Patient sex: M
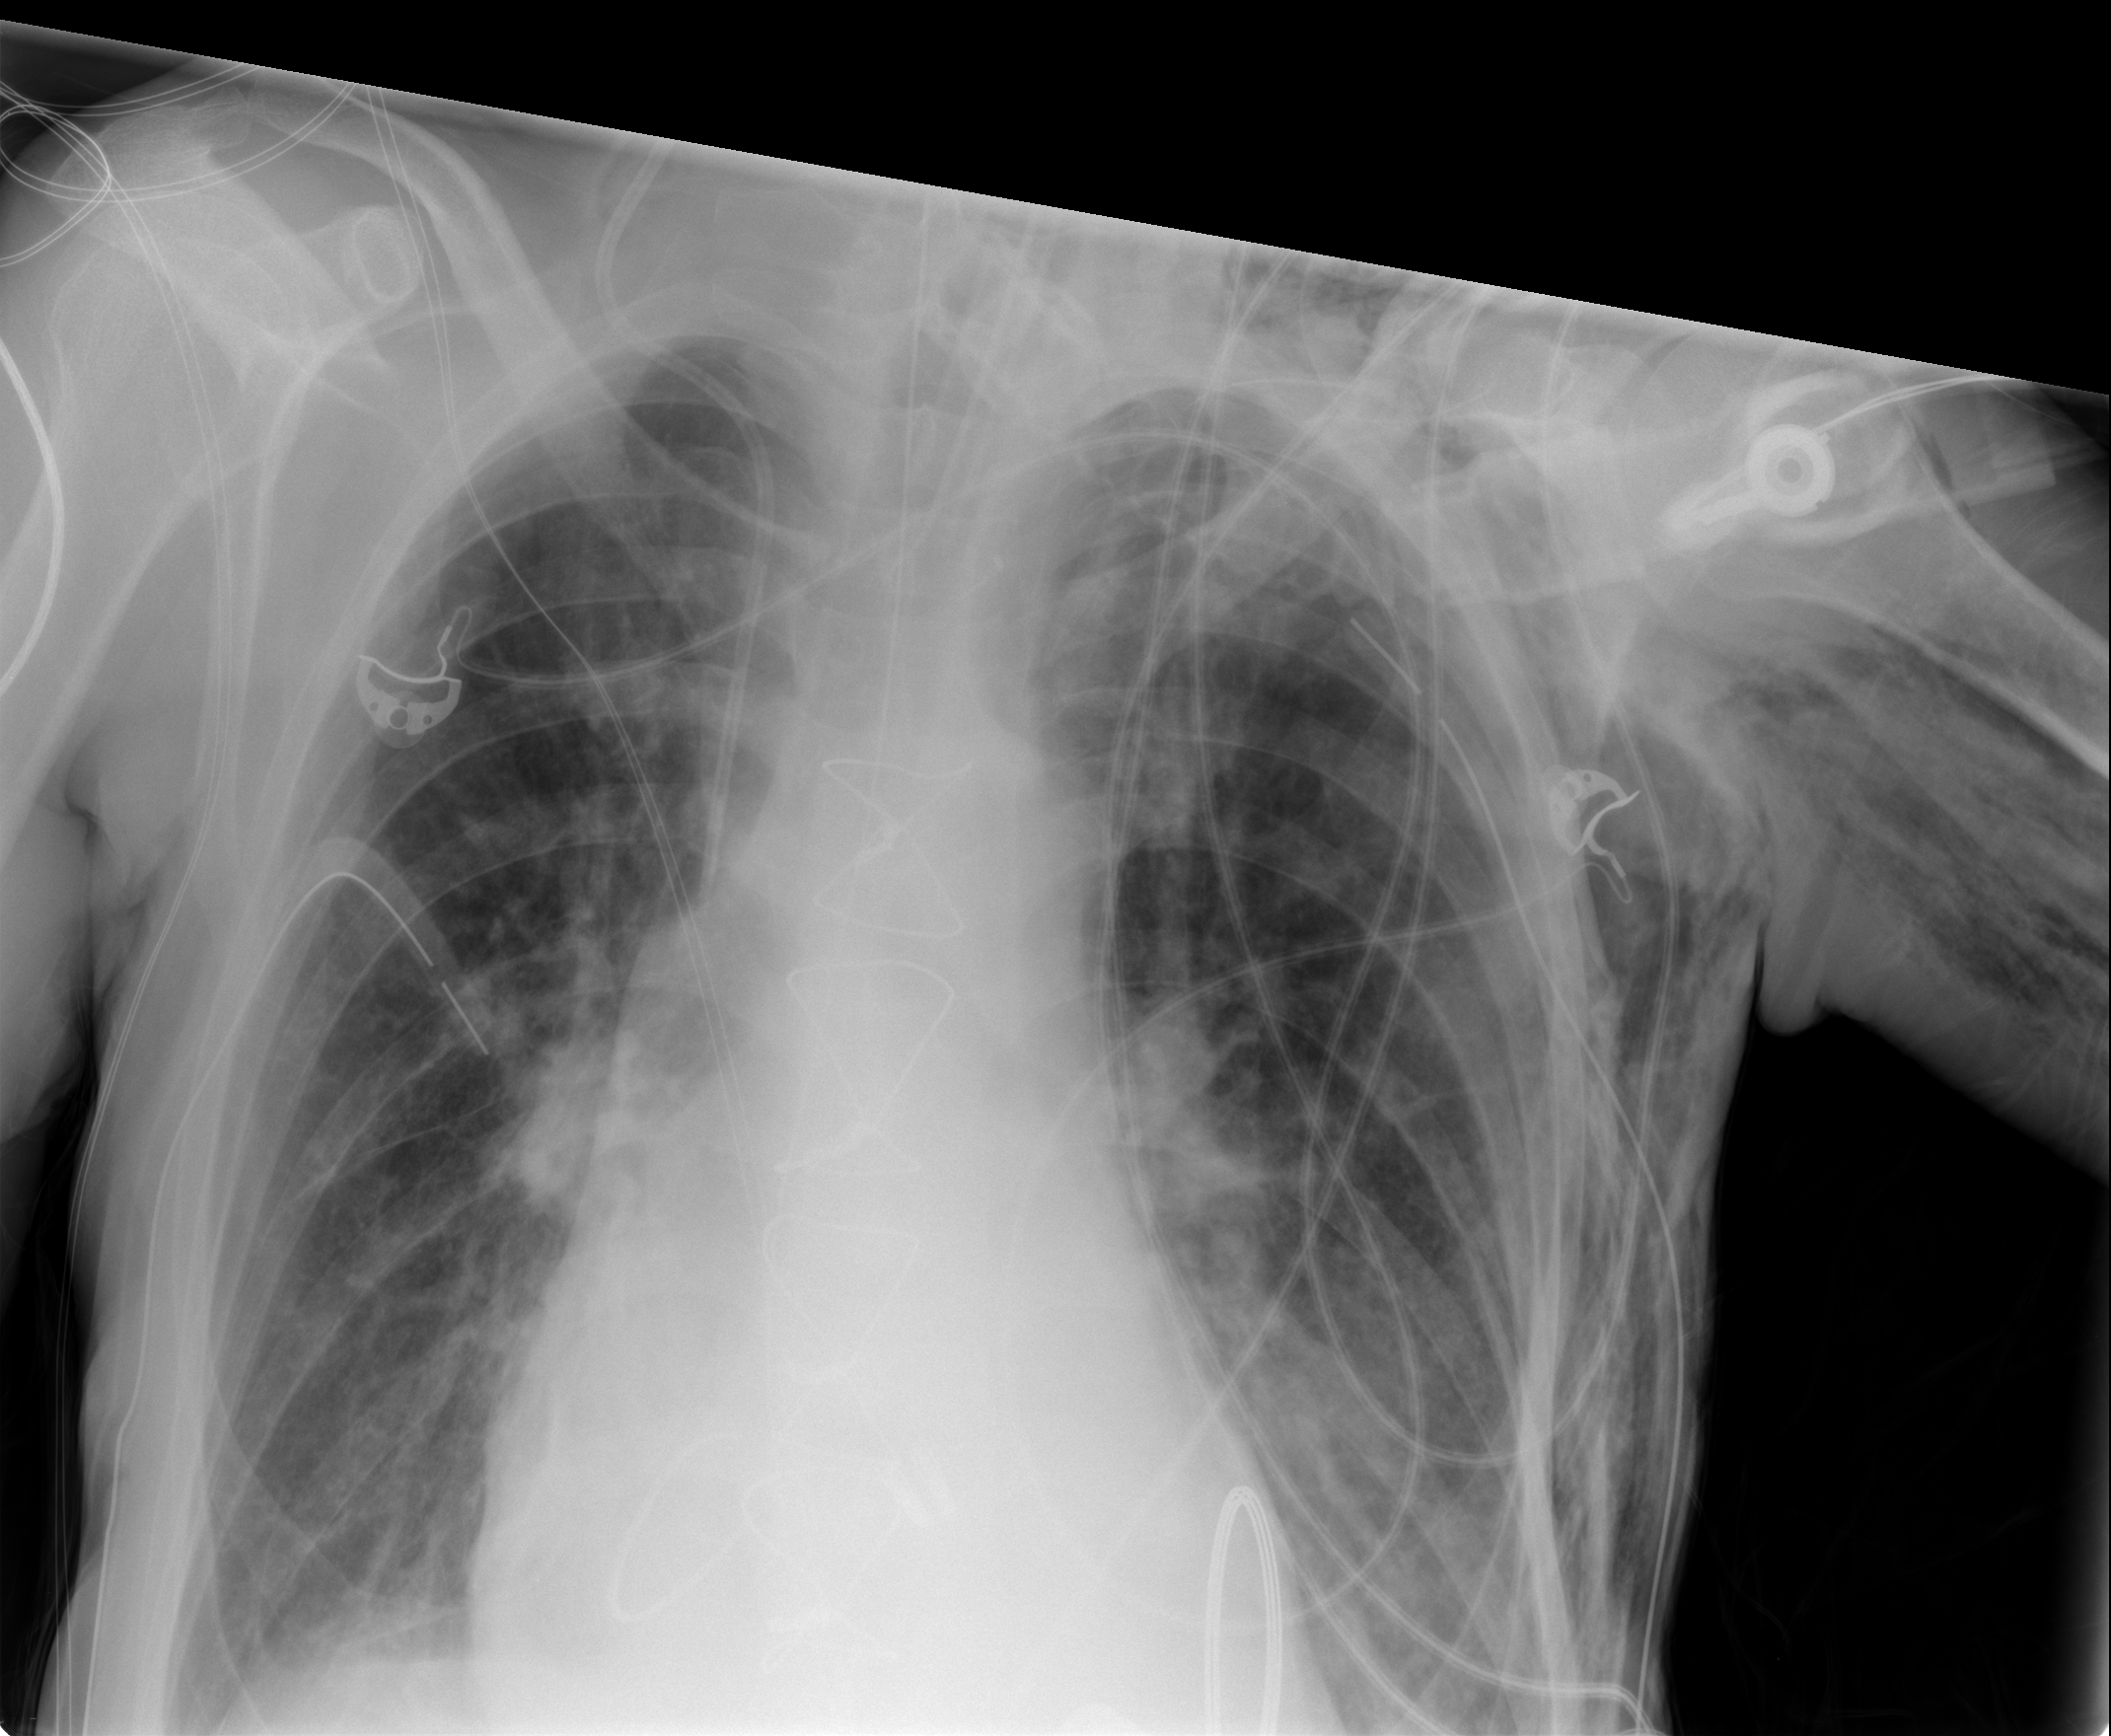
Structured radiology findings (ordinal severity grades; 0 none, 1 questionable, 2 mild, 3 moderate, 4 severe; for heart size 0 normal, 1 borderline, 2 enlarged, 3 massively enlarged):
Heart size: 2
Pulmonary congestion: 2
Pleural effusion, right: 0
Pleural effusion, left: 0
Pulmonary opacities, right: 0
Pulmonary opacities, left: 0
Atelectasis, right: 0
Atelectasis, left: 0